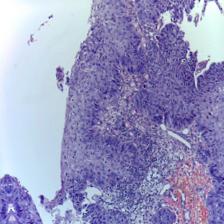
Diagnosis: OSCC